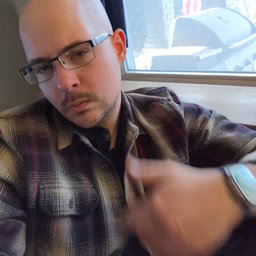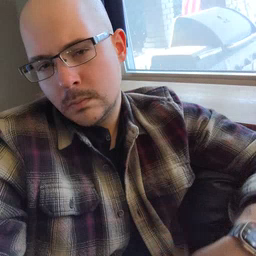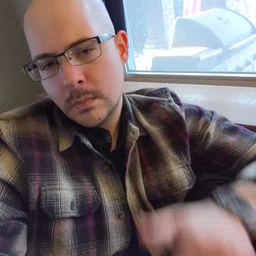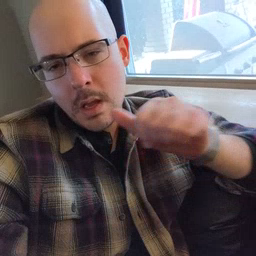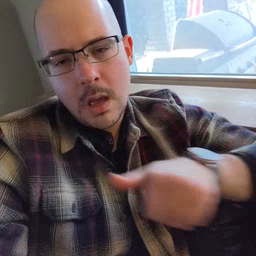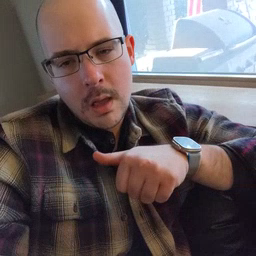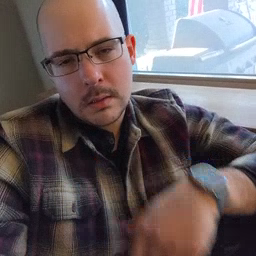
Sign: hide